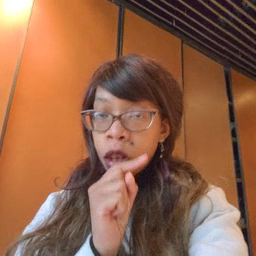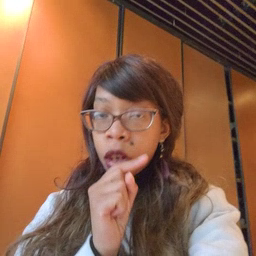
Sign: mouse